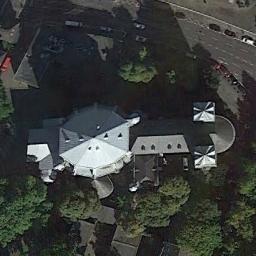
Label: church